Question: Previously, I have a set of Google Drive API code, which works fine in the following scenarios
1. Save new file to appdata
2. Update previous file in appdata
3. Save new file to non-appdata
4. Update previous file in non-appdata
Few days ago, I encounter scenario 2 no longer work (Update previous file in appdata), whereas other scenarios still work without problem. I will be getting the following exception.
'''
com.google.api.client.googleapis.json.GoogleJsonResponseException: 500 Internal Server Error
{
"code": 500,
"errors": [
{
"domain": "global",
"message": "Internal Error",
"reason": "internalError"
}
],
"message": "Internal Error"
}
at com.google.api.client.googleapis.json.GoogleJsonResponseException.from(GoogleJsonResponseException.java:145)
at com.google.api.client.googleapis.services.json.AbstractGoogleJsonClientRequest.newExceptionOnError(AbstractGoogleJsonClientRequest.java:113)
at com.google.api.client.googleapis.services.json.AbstractGoogleJsonClientRequest.newExceptionOnError(AbstractGoogleJsonClientRequest.java:40)
at com.google.api.client.googleapis.services.AbstractGoogleClientRequest.executeUnparsed(AbstractGoogleClientRequest.java:423)
at com.google.api.client.googleapis.services.AbstractGoogleClientRequest.executeUnparsed(AbstractGoogleClientRequest.java:343)
at com.google.api.client.googleapis.services.AbstractGoogleClientRequest.execute(AbstractGoogleClientRequest.java:460)
at org.yccheok.jstock.gui.Utils.updateFile(Utils.java:1414)
'''
I'm using both 'DRIVE' and 'DRIVE_APPDATA' scope - <URL>
The code is as follow
- <URL>
Exception is being thrown at Line 1414, which is
'''
com.google.api.services.drive.model.File updatedFile = service.files().update(fileId, file, mediaContent).setNewRevision(false).execute();
'''
Searching previous file in appdata using query 'title contains 'jstock-fe78440e-e0fe-4efb' and trashed = false and 'appdata' in parents' is completely fine. We're able to retrieve the previous file id without problem.
However, '500 Internal Server Error' is being thrown, when we perform file updating using retrieved file id.
Some users encountered problem during searching in appdata (which is not my case). <URL> The suggested workaround is to add 'drive.readonly.metadata'. I had tried that once, but it makes no difference.
---
# Update
An excellent workaround proposed by <URL>
> I've managed to reproduce the issue. Without setNewRevision(false) it
works - I realize that may not be feasible in all cases, but is it a
reasonable workaround for you for the moment?
However, I will on hold on such workaround at this moment. We prefer to have 'setNewRevision(false)', to prevent from causing increased use of the user's data storage quota - <URL>
---
1. Create a client id & secret key. Update source code.
2. Create a document.txt
3. Run the source code first time, to upload document.txt to appdata folder. It should success. Check your uploaded file through online Google Drive. (Please refer to attachment)
4. Run the source code for second time, to perform update on previous document.txt in appdata folder. The 500 Internal Server Error exception should be thrown.

'''
/*
* To change this license header, choose License Headers in Project Properties.
* To change this template file, choose Tools | Templates
* and open the template in the editor.
*/
package insert;
import com.google.api.client.auth.oauth2.Credential;
import com.google.api.client.googleapis.auth.oauth2.GoogleAuthorizationCodeFlow;
import com.google.api.client.googleapis.auth.oauth2.GoogleCredential;
import com.google.api.client.googleapis.auth.oauth2.GoogleTokenResponse;
import com.google.api.client.googleapis.javanet.GoogleNetHttpTransport;
import com.google.api.client.http.FileContent;
import com.google.api.client.http.HttpTransport;
import com.google.api.client.json.gson.GsonFactory;
import com.google.api.services.drive.Drive;
import com.google.api.services.drive.DriveScopes;
import com.google.api.services.drive.model.FileList;
import com.google.api.services.drive.model.ParentReference;
import java.io.BufferedReader;
import java.io.IOException;
import java.io.InputStreamReader;
import java.security.GeneralSecurityException;
import java.util.Arrays;
import org.apache.commons.logging.Log;
import org.apache.commons.logging.LogFactory;
public class Insert {
private static com.google.api.services.drive.model.File searchFromGoogleDrive(Drive drive, String qString) {
try {
Drive.Files.List request = drive.files().list().setQ(qString);
do {
FileList fileList = request.execute();
com.google.api.services.drive.model.File file = null;
for (com.google.api.services.drive.model.File f : fileList.getItems()) {
final String title = f.getTitle();
if (title == null || f.getDownloadUrl() == null || f.getDownloadUrl().length() <= 0) {
continue;
}
file = f;
break;
}
if (file != null) {
return file;
}
request.setPageToken(fileList.getNextPageToken());
} while (request.getPageToken() != null && request.getPageToken().length() > 0);
} catch (IOException ex) {
log.error(null, ex);
return null;
}
return null;
}
public static boolean saveToGoogleDrive(Credential credential, java.io.File file) {
final String titleName = "document.txt";
final String qString = "title contains '" + titleName + "' and trashed = false and 'appdata' in parents";
return _saveToGoogleDrive(credential, file, qString, "appdata");
}
public static Drive getDrive(Credential credential) {
Drive service = new Drive.Builder(httpTransport, JSON_FACTORY, credential).setApplicationName("JStock").build();
return service;
}
private static boolean _saveToGoogleDrive(Credential credential, java.io.File file, String qString, String folder) {
Drive drive = getDrive(credential);
// Should we new or replace?
com.google.api.services.drive.model.File googleCloudFile = searchFromGoogleDrive(drive, qString);
final String title = "document.txt";
if (googleCloudFile == null) {
String id = null;
if (folder != null) {
com.google.api.services.drive.model.File appData;
try {
appData = drive.files().get(folder).execute();
id = appData.getId();
} catch (IOException ex) {
log.error(null, ex);
return false;
}
}
return null != insertFile(drive, title, id, file);
} else {
final com.google.api.services.drive.model.File oldFile = googleCloudFile;
return null != updateFile(drive, oldFile.getId(), title, file);
}
}
/**
* Insert new file.
*
* @param service Drive API service instance.
* @param title Title of the file to insert, including the extension.
* @param parentId Optional parent folder's ID.
* @param mimeType MIME type of the file to insert.
* @param filename Filename of the file to insert.
* @return Inserted file metadata if successful, {@code null} otherwise.
*/
private static com.google.api.services.drive.model.File insertFile(Drive service, String title, String parentId, java.io.File fileContent) {
// File's metadata.
com.google.api.services.drive.model.File body = new com.google.api.services.drive.model.File();
body.setTitle(title);
// Set the parent folder.
if (parentId != null && parentId.length() > 0) {
body.setParents(
Arrays.asList(new ParentReference().setId(parentId)));
}
// File's content.
FileContent mediaContent = new FileContent("", fileContent);
try {
com.google.api.services.drive.model.File file = service.files().insert(body, mediaContent).execute();
return file;
} catch (IOException e) {
log.error(null, e);
return null;
}
}
/**
* Update an existing file's metadata and content.
*
* @param service Drive API service instance.
* @param fileId ID of the file to update.
* @param newTitle New title for the file.
* @param newFilename Filename of the new content to upload.
* @return Updated file metadata if successful, {@code null} otherwise.
*/
private static com.google.api.services.drive.model.File updateFile(Drive service, String fileId, String newTitle, java.io.File fileContent) {
try {
// First retrieve the file from the API.
com.google.api.services.drive.model.File file = service.files().get(fileId).execute();
// File's new metadata.
file.setTitle(newTitle);
FileContent mediaContent = new FileContent("", fileContent);
// Send the request to the API.
com.google.api.services.drive.model.File updatedFile = service.files().update(fileId, file, mediaContent).setNewRevision(false).execute();
return updatedFile;
} catch (IOException e) {
log.error(null, e);
return null;
}
}
private static String CLIENT_ID = "CLIENT_ID";
private static String CLIENT_SECRET = "CLIENT_SECRET";
private static String REDIRECT_URI = "urn:ietf:wg:oauth:2.0:oob";
public static void main(String[] args) throws IOException {
GoogleAuthorizationCodeFlow flow = new GoogleAuthorizationCodeFlow.Builder(
httpTransport, JSON_FACTORY, CLIENT_ID, CLIENT_SECRET, Arrays.asList(DriveScopes.DRIVE_APPDATA, DriveScopes.DRIVE))
.setAccessType("online")
.setApprovalPrompt("auto").build();
String url = flow.newAuthorizationUrl().setRedirectUri(REDIRECT_URI).build();
System.out.println("Please open the following URL in your browser then type the authorization code:");
System.out.println(" " + url);
BufferedReader br = new BufferedReader(new InputStreamReader(System.in));
String code = br.readLine();
GoogleTokenResponse response = flow.newTokenRequest(code).setRedirectUri(REDIRECT_URI).execute();
GoogleCredential credential = new GoogleCredential().setFromTokenResponse(response);
java.io.File fileContent = new java.io.File("document.txt");
saveToGoogleDrive(credential, fileContent);
}
private static final GsonFactory JSON_FACTORY = GsonFactory.getDefaultInstance();
/** Global instance of the HTTP transport. */
private static HttpTransport httpTransport;
private static final Log log = LogFactory.getLog(Insert.class);
static {
try {
// initialize the transport
httpTransport = GoogleNetHttpTransport.newTrustedTransport();
} catch (IOException ex) {
log.error(null, ex);
} catch (GeneralSecurityException ex) {
log.error(null, ex);
}
}
}
'''
## Update on 1 January 2016
This problem seems gone. I guess Google Drive team had fixed it.
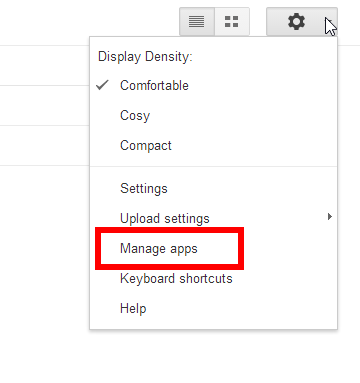
Answer: Note: please do not treat this as an "official answer from Google". Although I work at Google, I don't work on the Drive API.
I've reproduced the problem, and reported it to the Drive API team, who be able to provide more details. In the meantime, one workaround I've found is to remove the
'''
setNewRevision(false)
'''
part of your 'update' call on line 1414. That's not an ideal workaround as it means you'll get a new revision for each update, which will use up storage quota. However, it does seem to avoid the problem you've seen.